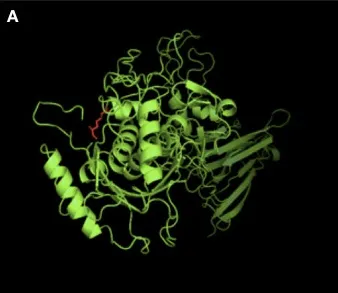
SWISS-MODEL-predicted structures of ADAMST13WT
(A) and ADAMST13 p.
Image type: pathology (immunostaining)